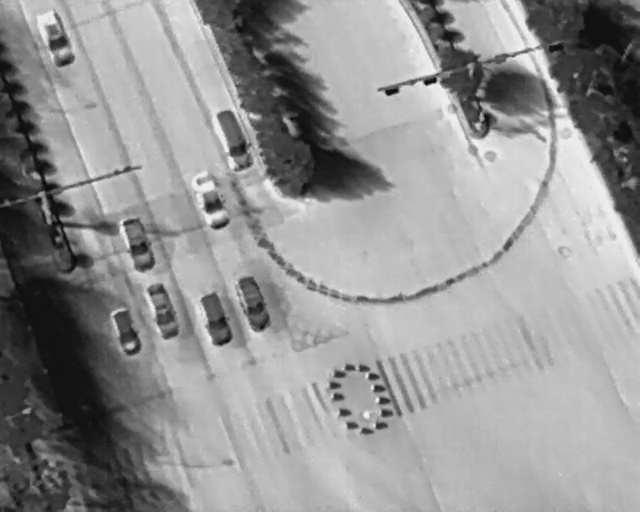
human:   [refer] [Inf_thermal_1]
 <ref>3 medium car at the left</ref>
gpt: <box>[[15, 62, 23, 67, 163], [20, 57, 29, 63, 159], [17, 45, 25, 50, 164]]</box>

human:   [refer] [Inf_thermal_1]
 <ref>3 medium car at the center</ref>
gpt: <box>[[29, 59, 37, 64, 161], [34, 56, 43, 61, 158], [28, 36, 37, 41, 160]]</box>